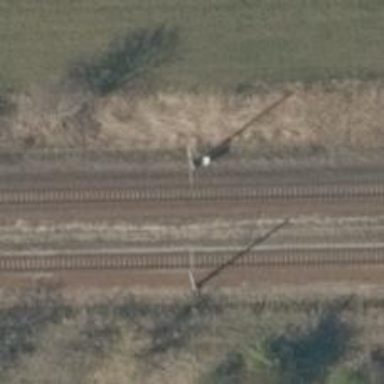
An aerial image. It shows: Milestone along the railway with catenary mast.